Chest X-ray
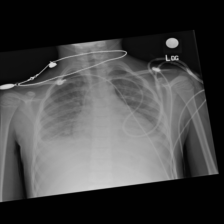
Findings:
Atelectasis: positive
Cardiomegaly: positive
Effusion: positive
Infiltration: negative
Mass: negative
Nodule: negative
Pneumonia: negative
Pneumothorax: negative
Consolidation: negative
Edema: negative
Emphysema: negative
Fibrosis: negative
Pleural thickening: negative
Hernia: negative